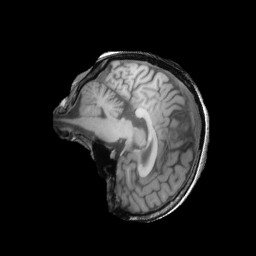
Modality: T1w
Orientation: sagittal
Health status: ill
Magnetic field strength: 3 T